Question: I am trying to use auto layout to to position two views like below picture. I know that with iOS 8 and size classes I can create layout for different layouts and it would work. However I am targeting iOS 7 and according to several posts such as <URL>, iPhone landscape mode of size classes will not work for earlier version. So, how can I position those two views on different orientation according to my picture? Thanks.
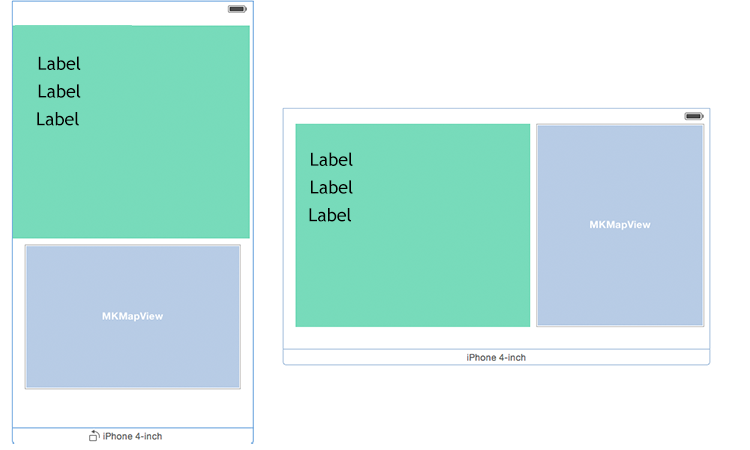
Answer: Compact width compact height size class will not work on iOS7. It will clash with compact width any height sadly.
Very good summary here: <URL>
For you particular case, I think you might have to resort to some manual work for iOS7. A possible approach would be:
1) Add a UIView between the label area and the right hand side pinned to the top, bottom, label area leading and trailing to superview with size 0. With no content this should end up 0 width.
2) Add a UIView between the label area and the bottom, pinned top to the label area, leading and trailing to the superview and to bottom with size 0. With no content this should end up 0 height.
3) Add IBOutlets for both views into your controller .h file.
4) In 'viewDidLoad', create and place the MKMapView into the appropriate view for the current orientation.
This gives you on startup the map view in the location you want.
5) Add orientation change detection to your controller. When the orientation changes, remove the MKMapView from its current view and add it to the view for the new orientation.
Not sure this will work, but it might give you what you want on iOS8 and iOS7 with one piece of code.
You may need to add constraints to the views for width/height or set the MKMapView frame to get the dimensions right for each orientation when layout occurs.
Hopefully somebody may come up with an easier solution, but seems size classes are unlikely to help in this case.